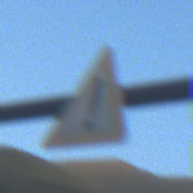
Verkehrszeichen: Gefahrenstelle
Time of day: SunriseSunset
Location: Outdoor (RoadRail)
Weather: Clear
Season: NotSpecified
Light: Natural